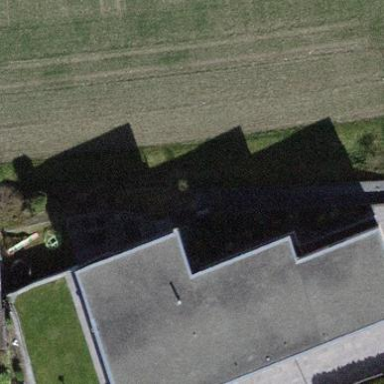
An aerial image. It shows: Building with tiled roof.